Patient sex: F
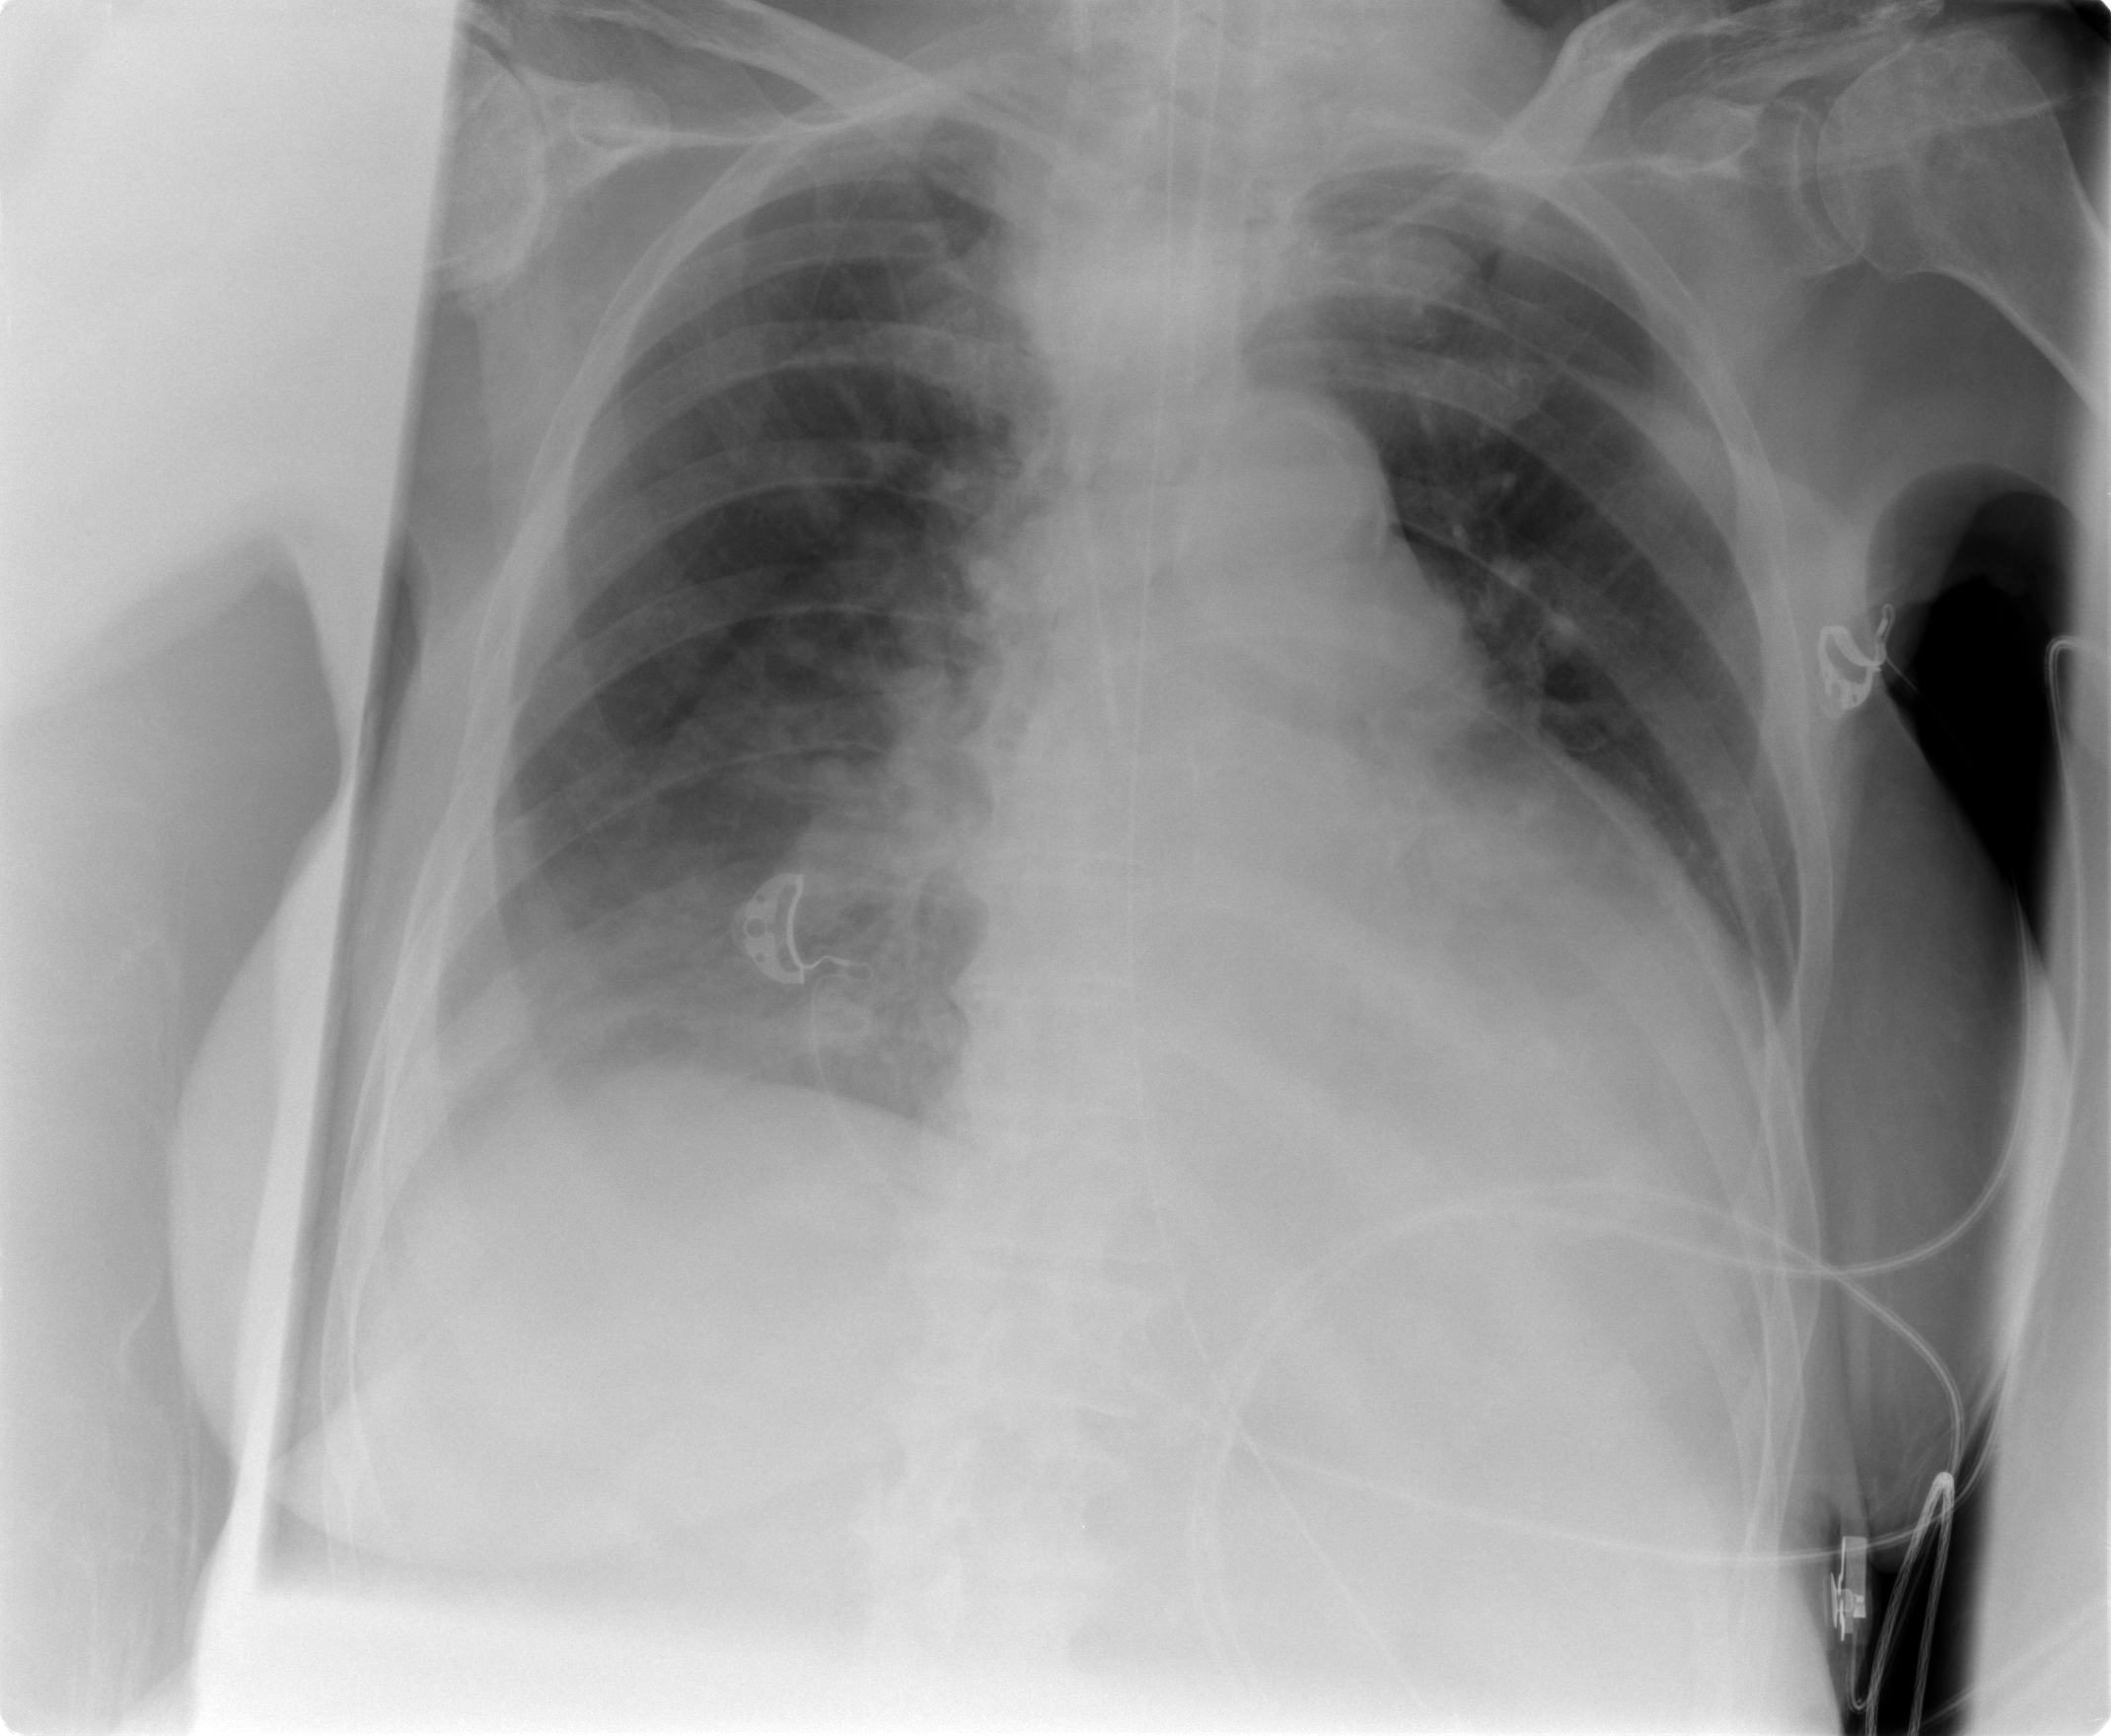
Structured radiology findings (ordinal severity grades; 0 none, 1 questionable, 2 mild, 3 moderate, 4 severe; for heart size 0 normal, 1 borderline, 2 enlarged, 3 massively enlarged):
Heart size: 3
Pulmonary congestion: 2
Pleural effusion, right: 0
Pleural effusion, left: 0
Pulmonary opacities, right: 0
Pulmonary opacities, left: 0
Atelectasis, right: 0
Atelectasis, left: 0